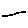
Label: flower